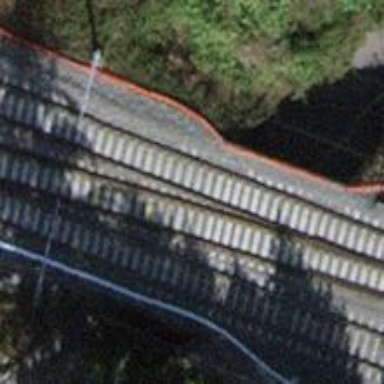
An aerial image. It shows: Bridge carrying single electrified rail track used for siding service. The track is equipped with contact line.